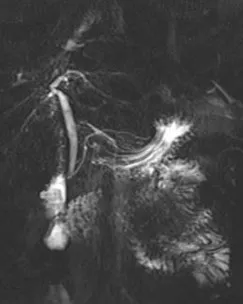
MRCP (6 months after operation).
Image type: radiology (mri)